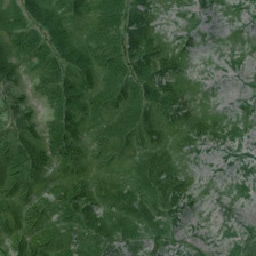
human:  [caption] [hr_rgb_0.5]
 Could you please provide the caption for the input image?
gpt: A mountain full of trees

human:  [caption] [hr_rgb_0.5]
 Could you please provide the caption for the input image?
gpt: The mountain is covered with trees.

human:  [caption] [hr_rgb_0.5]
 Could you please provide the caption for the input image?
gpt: The mountain is covered with trees.

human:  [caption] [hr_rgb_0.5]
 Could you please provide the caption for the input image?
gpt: The mountain is covered with wood.

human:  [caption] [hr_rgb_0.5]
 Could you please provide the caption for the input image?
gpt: The mountain is covered with trees.